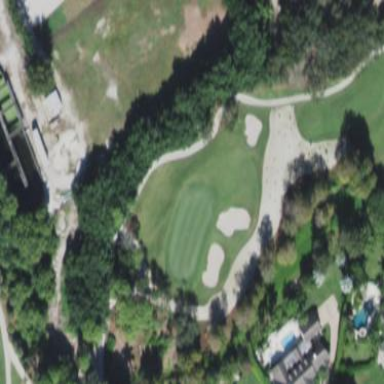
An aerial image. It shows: Lush grass fairway on golf course.